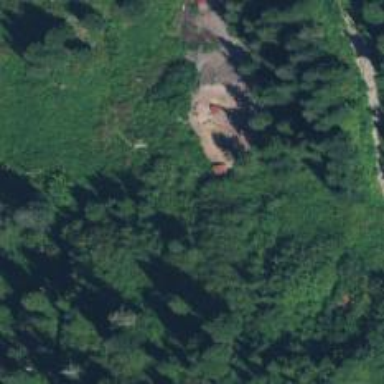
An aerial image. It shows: Quarry area.